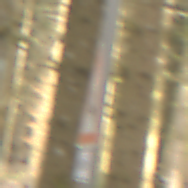
Verkehrszeichen: WildwechselRechts
Zusatzzeichen unten: LaengeEinerStrecke5
Umgebung: Outdoor, Nature
Tageszeit: MorningAfternoon
Wetter: Overcast
Licht: Natural
Jahreszeit: Winter
Kontrast: LowContrast